Question: I have no idea how to pre-populate an ng-model in this circumstance that I have to use ngBind. I tried ng-init, but it's not working.
'''
<h6 ng-show="isOwner" ng-bind="currentMagazine.magazine_name"
contenteditable ng-model="currentMagazine.magazine_name"
ng-change="update()"></h6>
'''
I have a seperate directive that binds contenteditable attributes to ngModelController.
The problem now is whenever I update the model, ng-bind will jump out and refresh the div element, resulting in the cursur going back to the beginning of the text, which makes it impossible for any user to type.
I tried ng-init in a fashion like this:
'''
<div ng-init="magazineName = currentMagazine.magazine_name">
<h6 ng-show="isOwner"
contenteditable ng-model="magazineName"
ng-change="update()"></h6>
</div>
'''
It's not working. If I don't use ng-bind, then no text will show up.
Also I notice it might be related to this problem, when I type with space or delete key, they are escaped into HTML entities...so you get result like this:

Hopefully both of my problems can be solved! Thank you (it's a very frustrating day)!
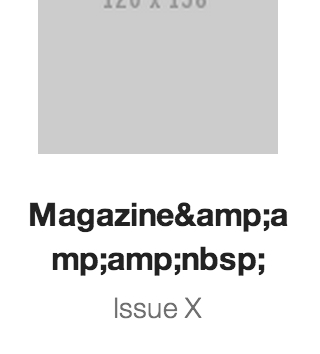
Answer: In your app.js do this:
'''
$scope.magazineName = $scope.currentMagazine.magazine_name;
'''
In your HTML do something like this:
'''
<input
ng-show="isOwner"
contenteditable
ng-change="update()"/>
'''
or
'''
<h6 ng-show="isOwner"
contenteditable
ng-model="currentMagazine.magazine_name"
ng-change="update()">
{{currentMagazine.magazine_name}}
</h6>
'''
... though perhaps not, it's a bit difficult to gauge without seeing it... please make a jsfiddle or plunkr if you'd like to get more eyes on it.
If you're just trying to make some large text that is still editable and bound to the model it may be easier to just style an input for your needs.
Decided to play with contenteditbale since it's chance for me to learn something too... I can't seem to recreate the issue though:
<URL>
I saw after doing this it wasn't updating the model, found another SO post that resolves that and included the changes here:
<URL>